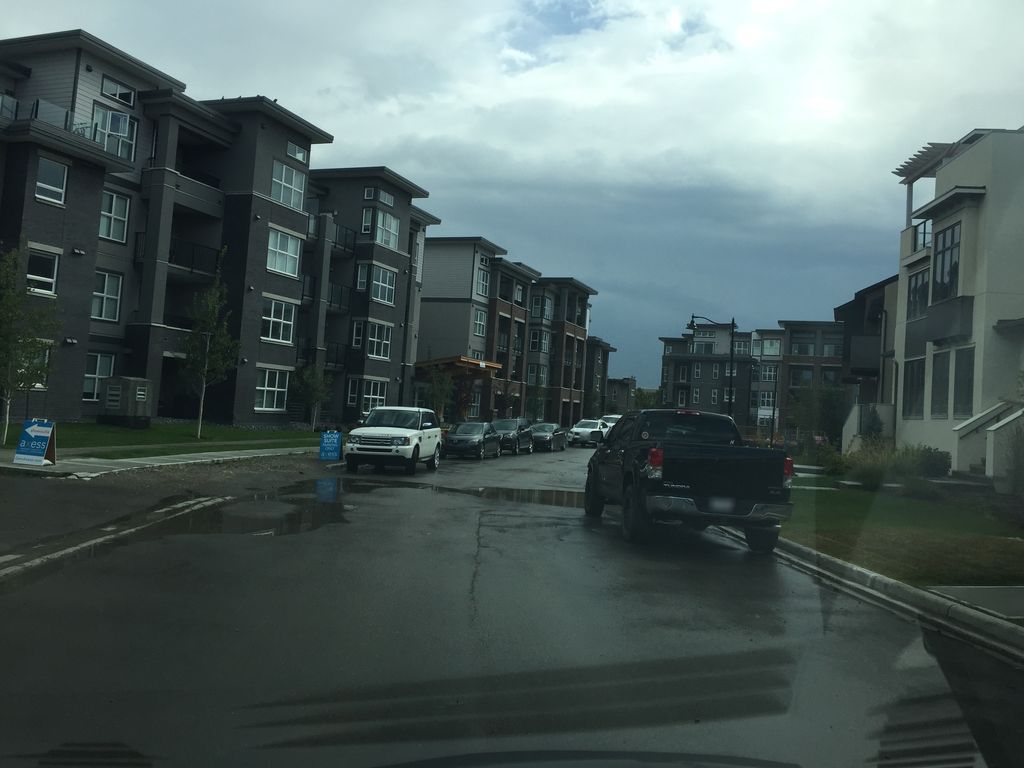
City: calgary